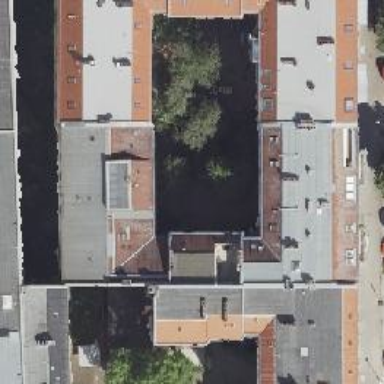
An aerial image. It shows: Residential building with apartments. It features roof made of roof tiles in double saltbox shape.